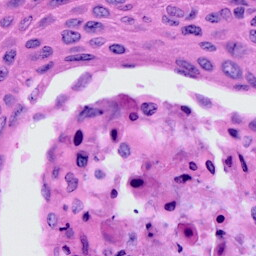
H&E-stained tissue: Cervix